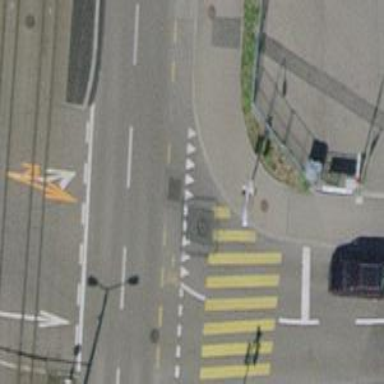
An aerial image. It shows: Kerb barrier.